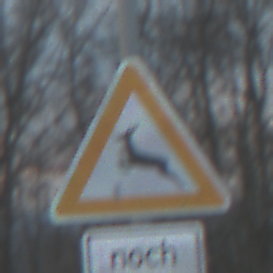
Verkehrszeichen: WildwechselRechts
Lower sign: LaengeEinerStrecke3
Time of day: SunriseSunset
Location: Outdoor (RoadRail)
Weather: PartlyCloudy
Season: NotSpecified
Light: Natural